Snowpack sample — Snodgrass Mountain, Crested Butte, Colorado (2/4/25, 12:06 PM MST)
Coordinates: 38.923, -106.968
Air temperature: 35 °F
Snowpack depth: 80 cm
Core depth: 60 cm
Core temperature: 32 °F
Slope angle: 14°, slope face: 78°
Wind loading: low
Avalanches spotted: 0
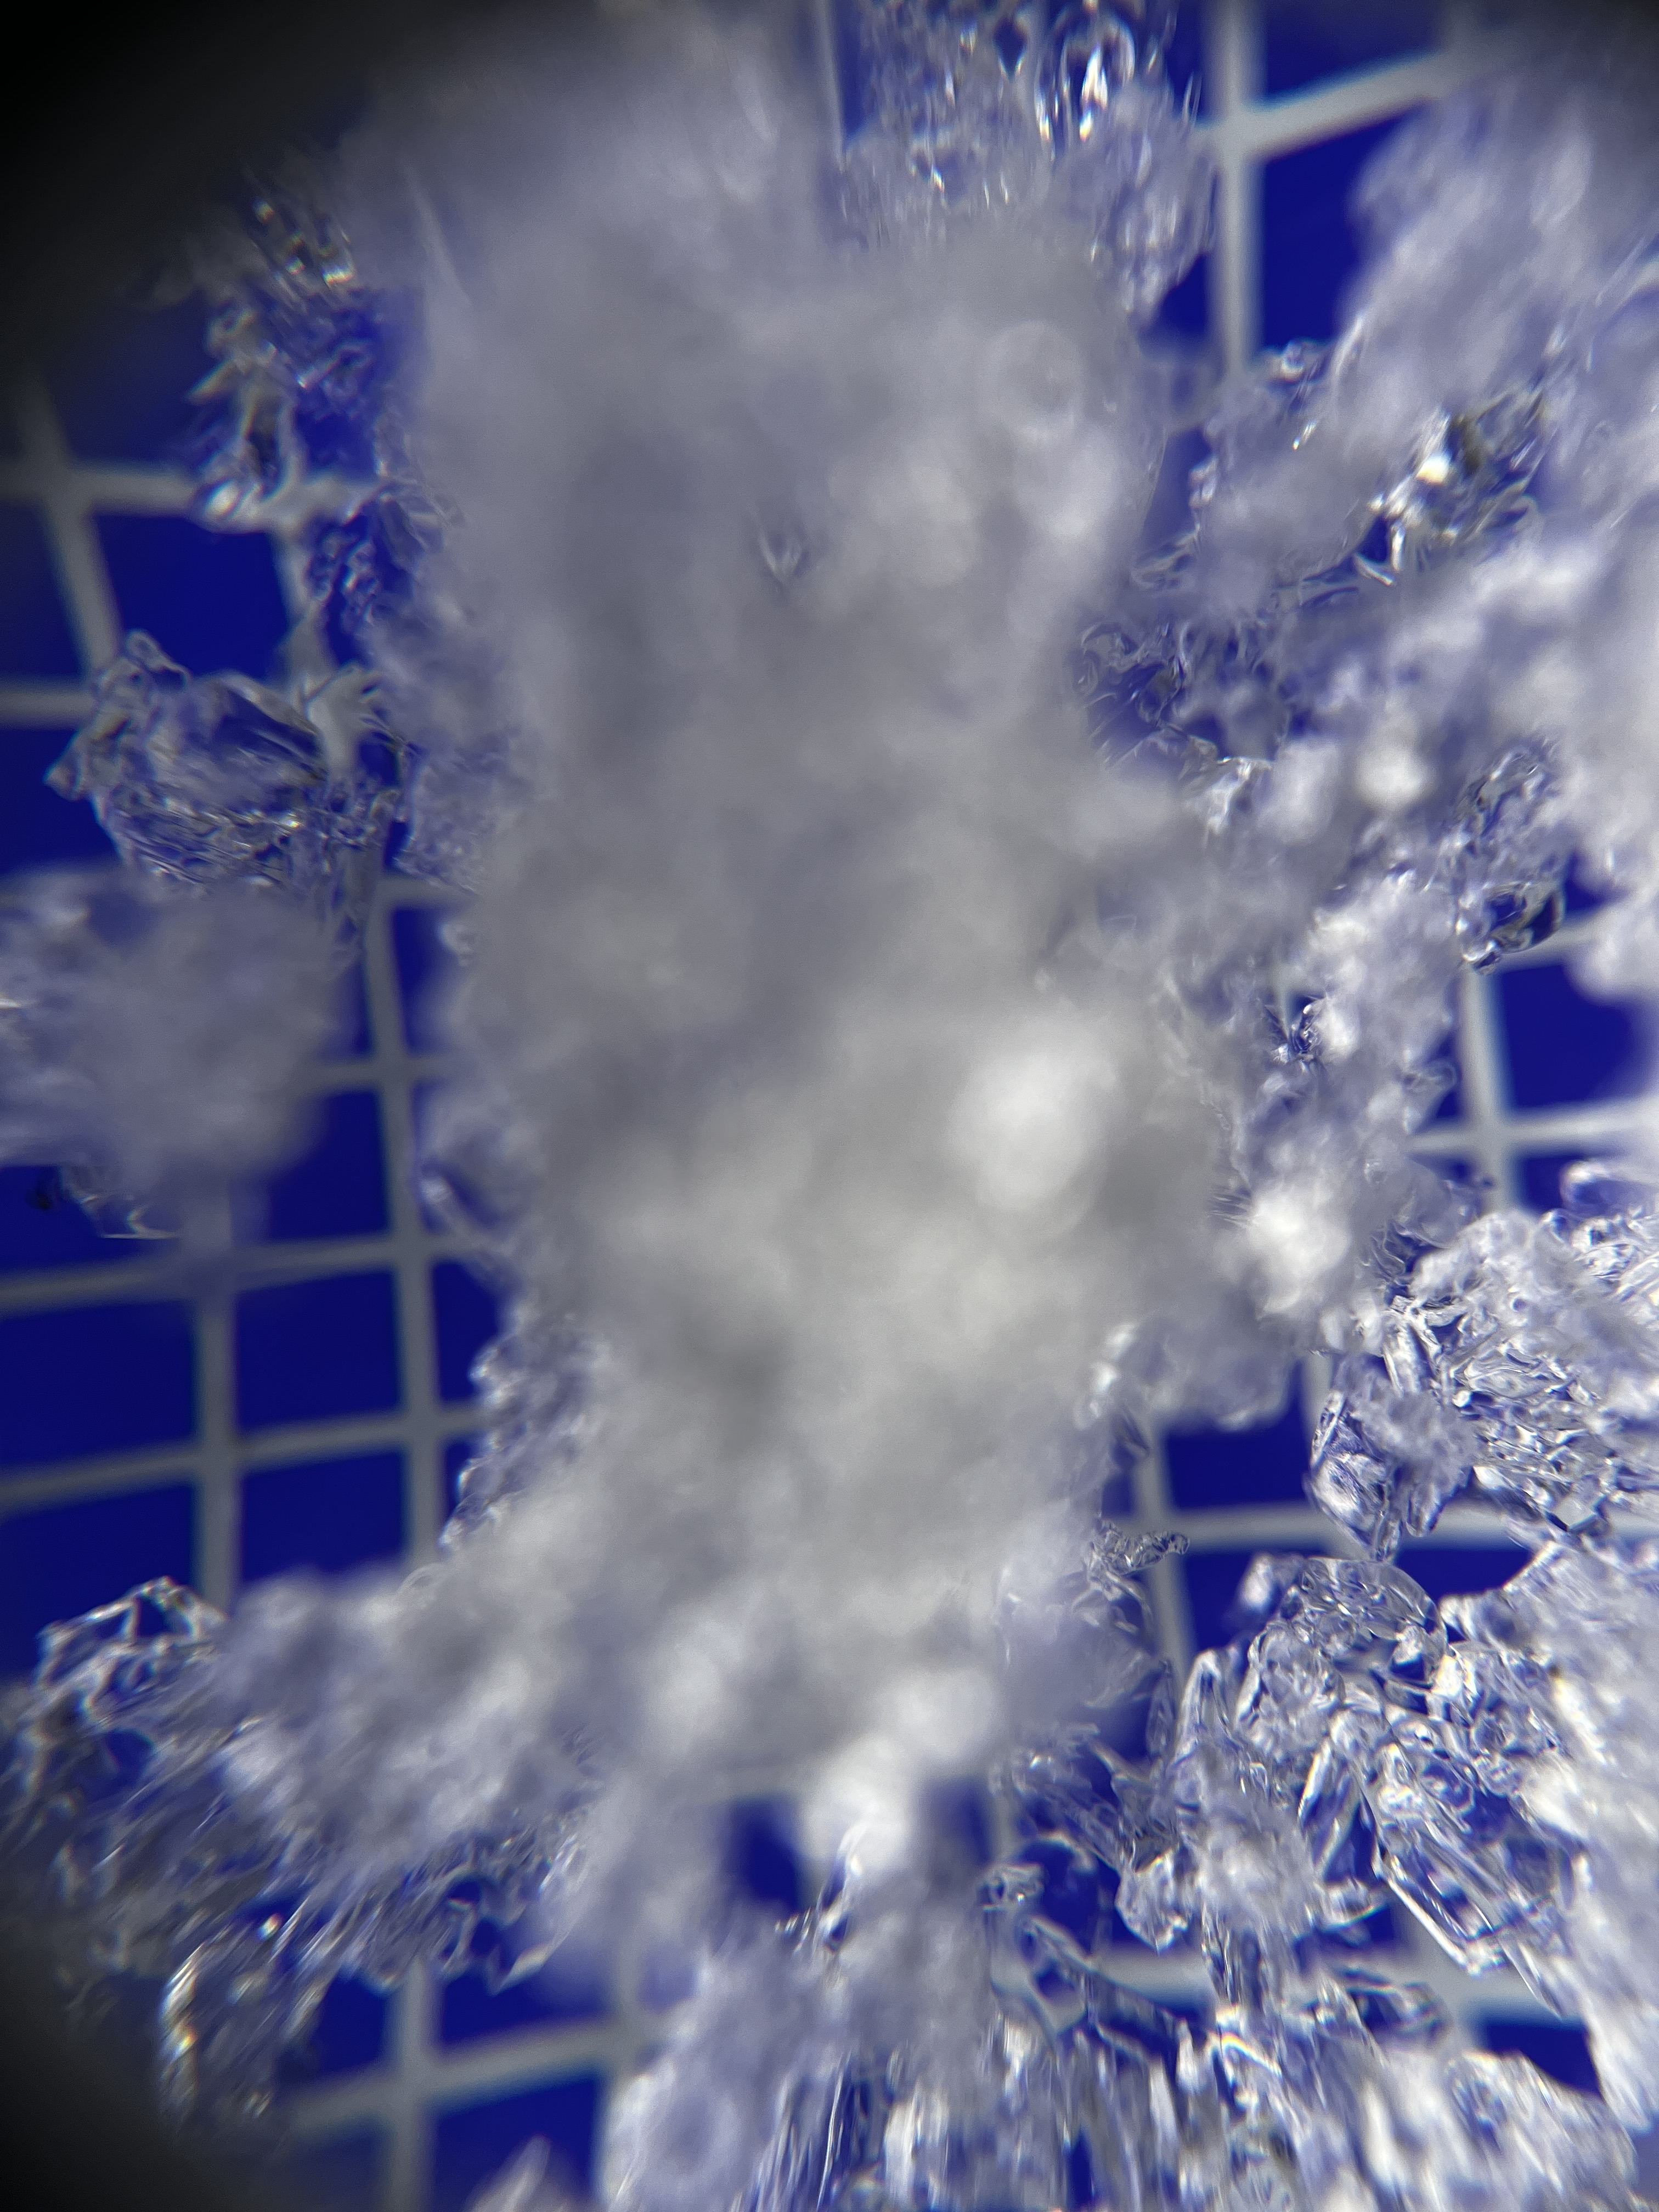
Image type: magnified_profile
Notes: No avalanches nearby, unusually warm weather for the last month reported by residents, Collected 25 yards from treeline